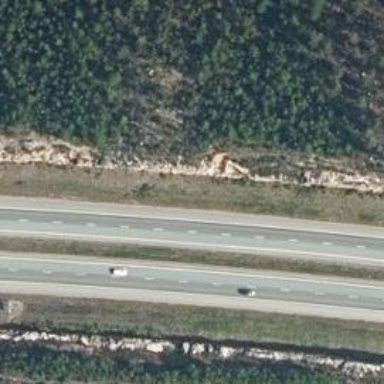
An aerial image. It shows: Asphalt motorway.